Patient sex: F
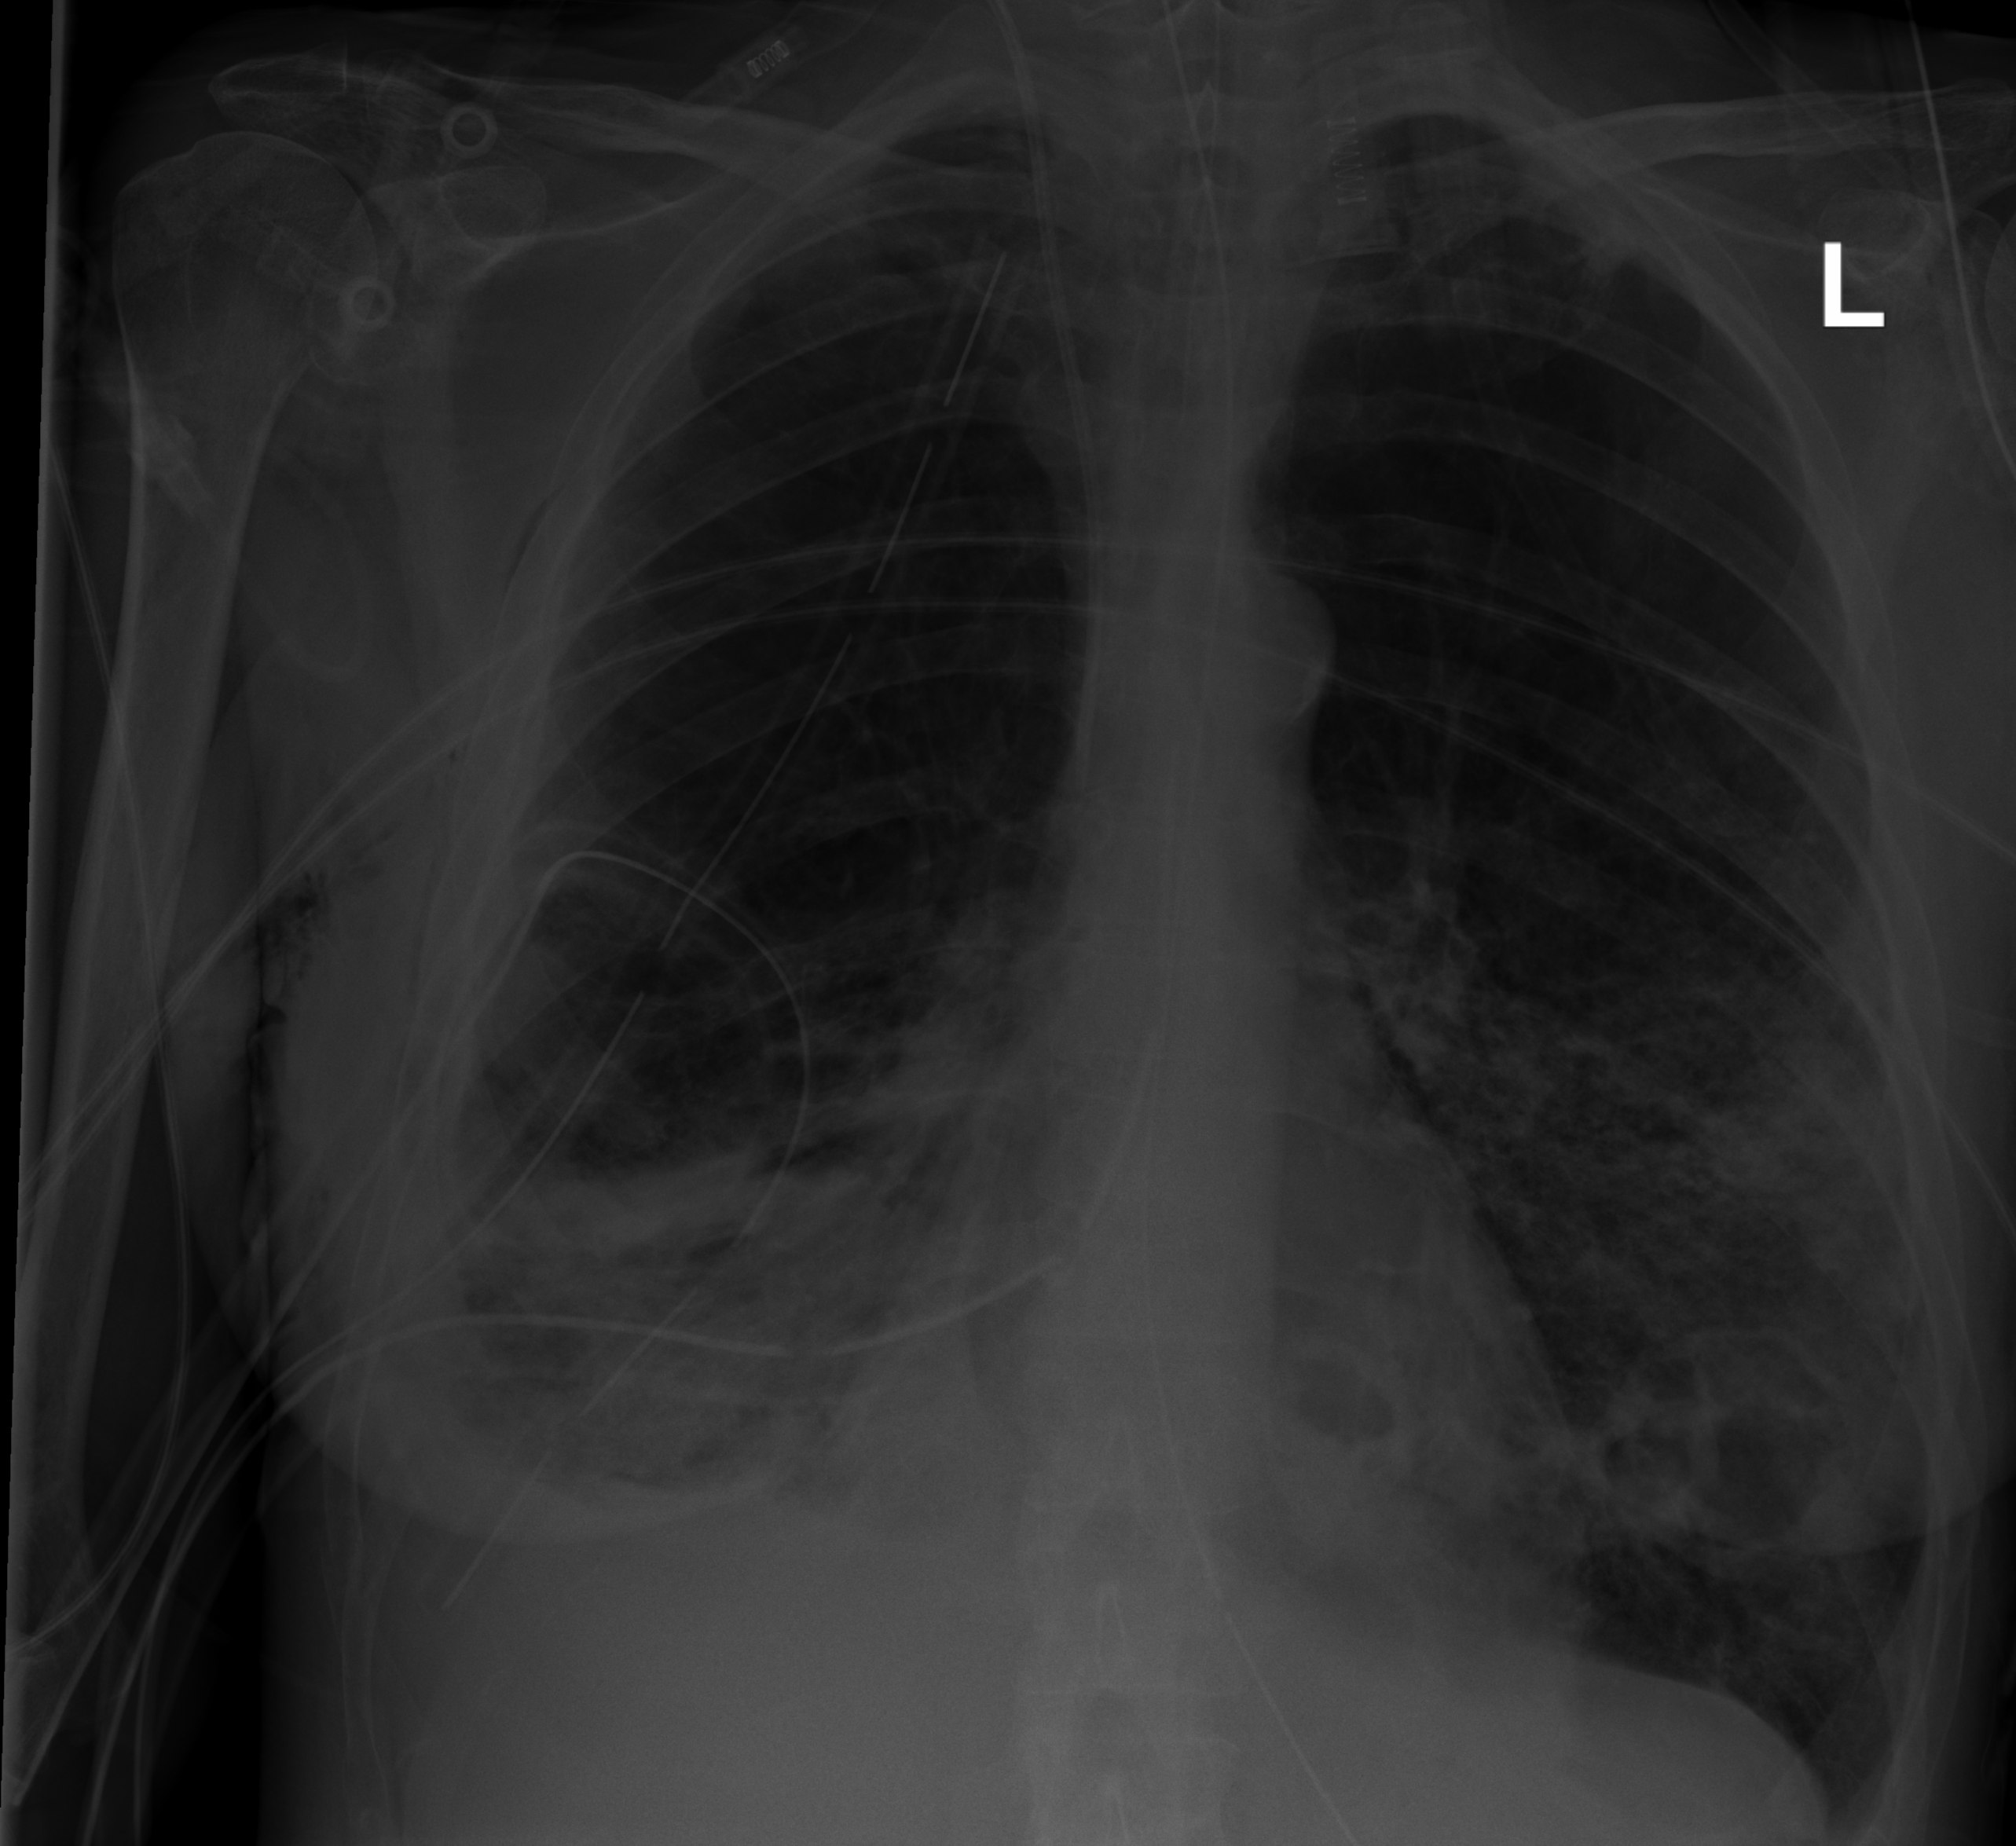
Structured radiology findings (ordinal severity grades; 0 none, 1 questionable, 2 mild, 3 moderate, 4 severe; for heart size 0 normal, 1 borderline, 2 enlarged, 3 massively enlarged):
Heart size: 0
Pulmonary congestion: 0
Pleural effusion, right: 2
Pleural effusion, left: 0
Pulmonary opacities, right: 2
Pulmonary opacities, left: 2
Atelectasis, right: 3
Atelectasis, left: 2